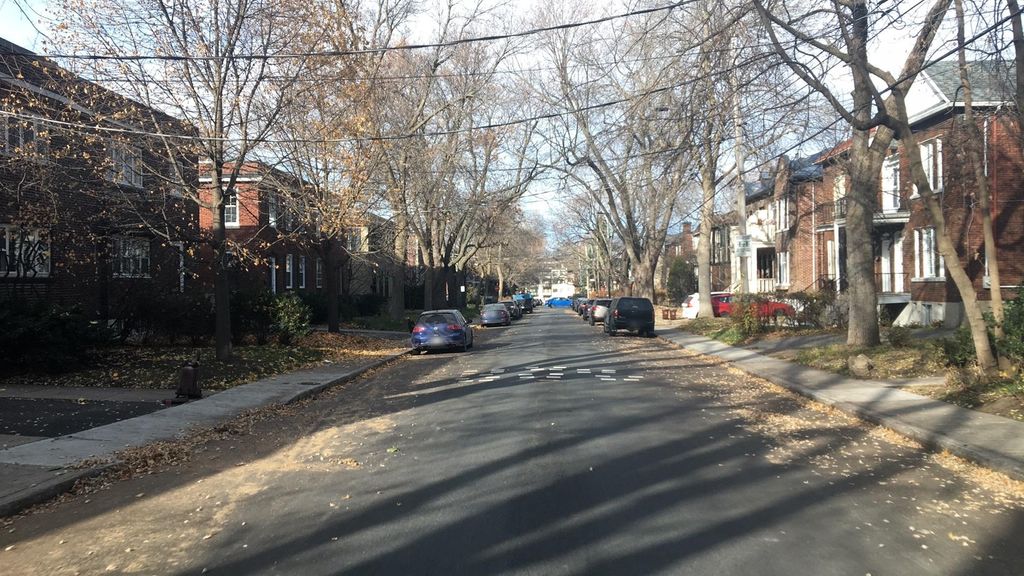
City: montreal